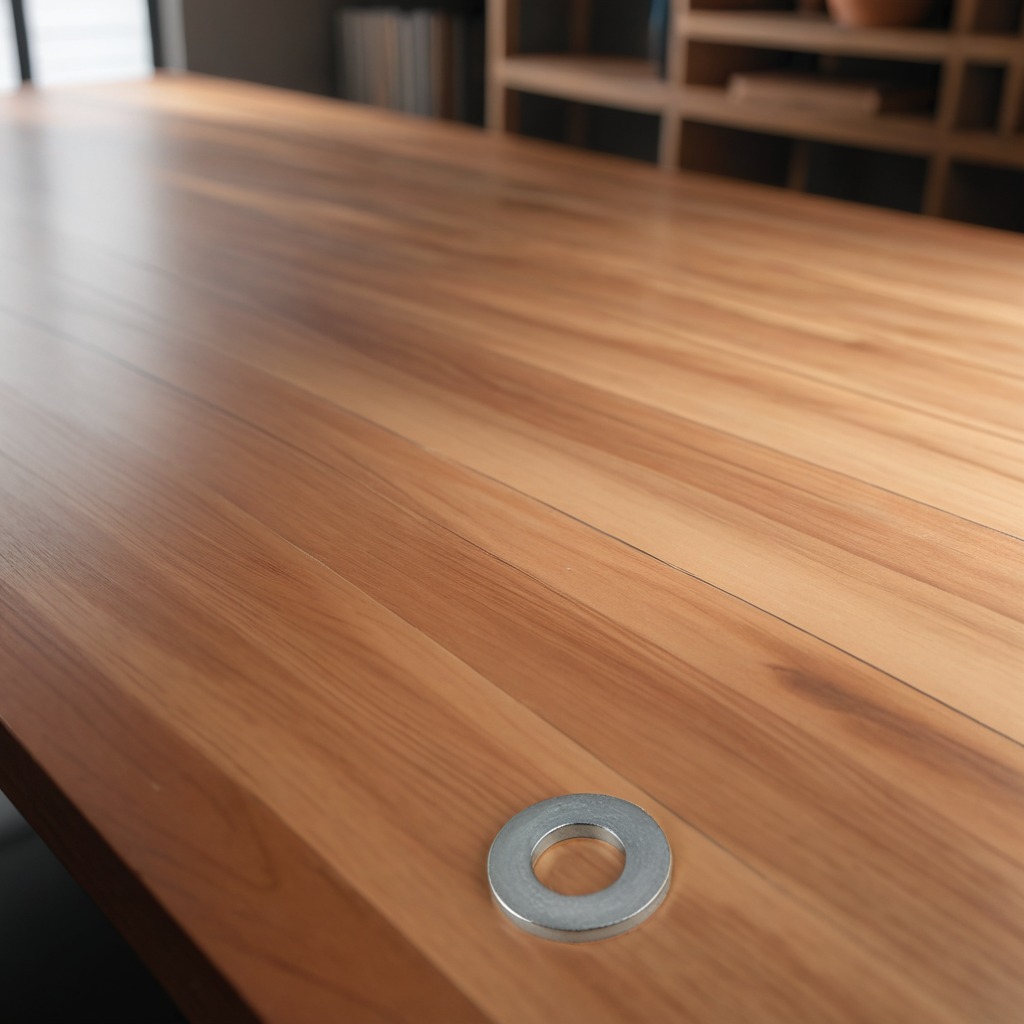
A flat metal washer lies on the wooden table.